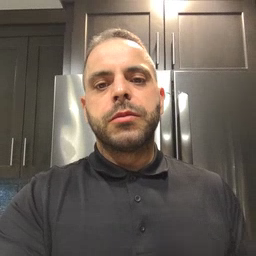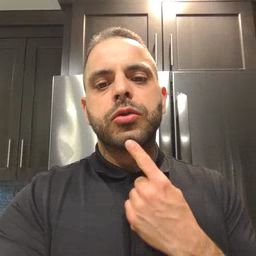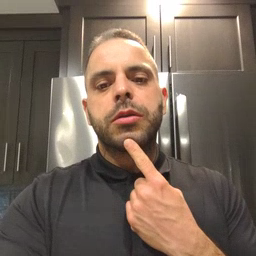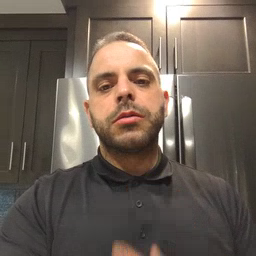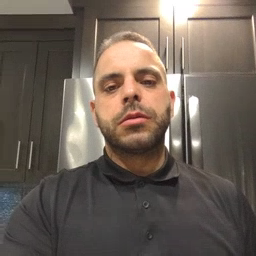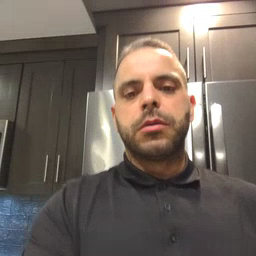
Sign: cheek